Question: I've developed a mobile website based on jQuery Mobile. Everything works on my own Windows Mobile device with Opera Mobile 10, but a customer of mine always sees the page magnified.
I thought that he might have a zoom setting >100% in Opera Mobile, but he claims that this is definitely not the case.
The same problem also occurs on the jQuery Mobile test site ( <URL> . Here's a screenshot of the site as displayed on my customer's device:

Any idea what might be going wrong here? I was unable to reproduce this problem on my own device or in an emulator.
My customer's device is a HTC HD2 runing Windows Mobile 6.5 and Opera 10.
Thanks,
Adrian
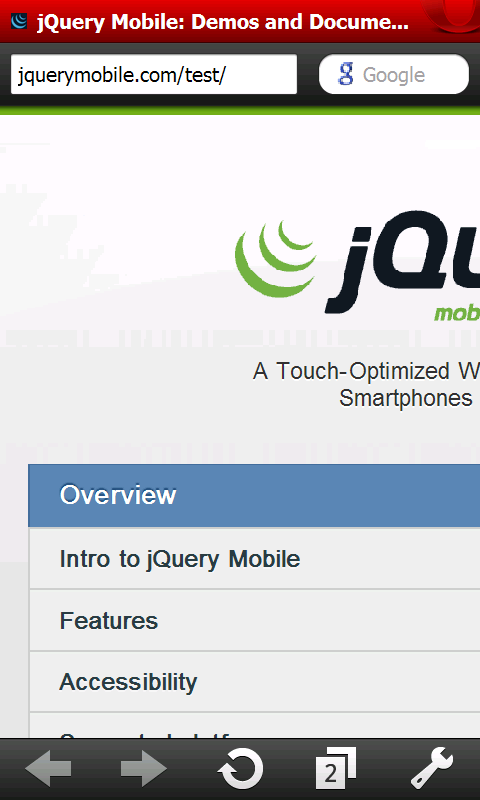
Answer: I'll just paste <URL>. It is not specifically about the 100% issue, but there might be similar issues related to the viewport tag issue, for people getting across it.
> Opera Mobile assumes that any document
with a mobile specific doctype, such
as XHTML Mobile Profile or XHTML Basic
are designed and optimised for mobile,
while documents with a regular doctype
are not optimised for mobile
generally. Thus if there is a desktop
doctype the overview mode is enabled,
which you can control with the
viewport meta element. If there is a
mobile doctype the overview mode is
disabled and a regular 1:1 viewport is
used.There were some bugs in the viewport
meta element support in Opera Mobile.
They should be fixed in the latest
version.